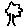
Label: tree